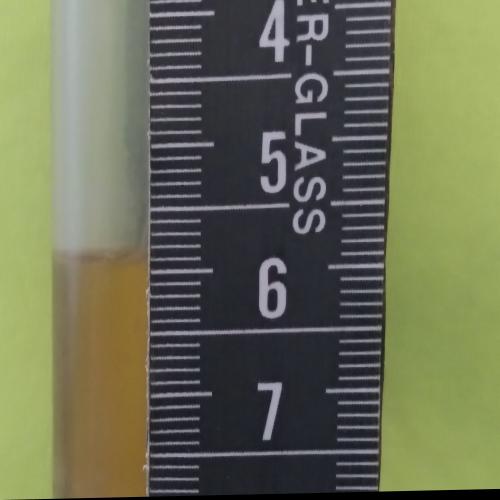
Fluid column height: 5.8 cm